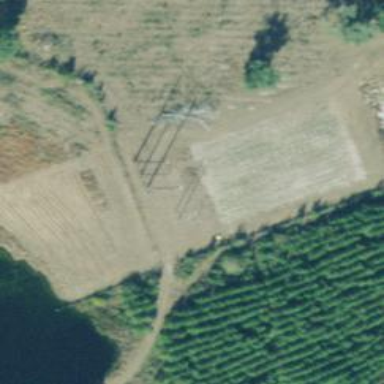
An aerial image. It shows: Power tower.